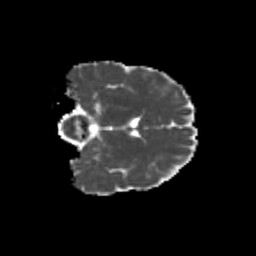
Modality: MD
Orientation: coronal
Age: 10
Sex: male
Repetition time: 9.512 s
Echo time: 0.089 s